Aerial crown-view tile of a tropical tree (Barro Colorado Island, Panama), acquired 20250124:
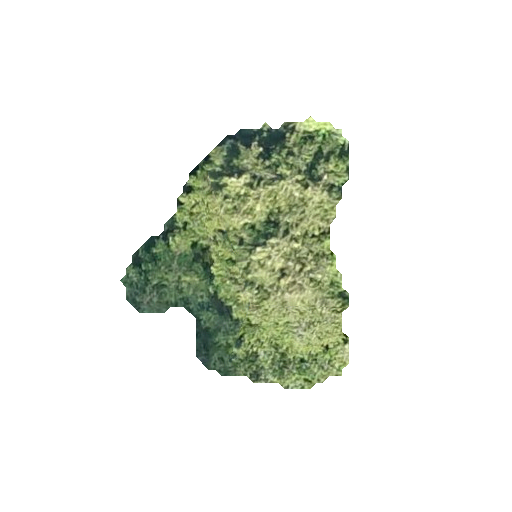
Species: Quararibea stenophylla
GBIF accepted scientific name: Quararibea stenophylla
Crown area: 61.976 m²